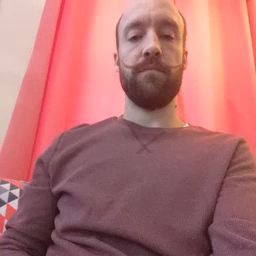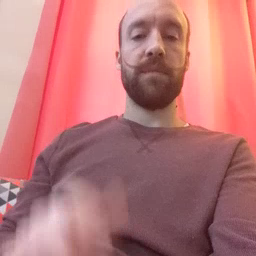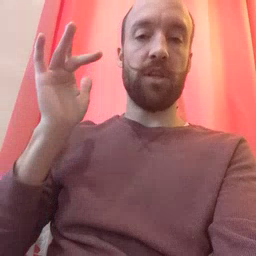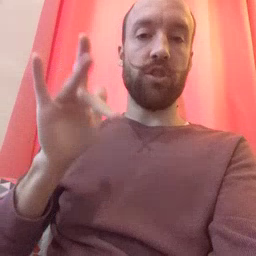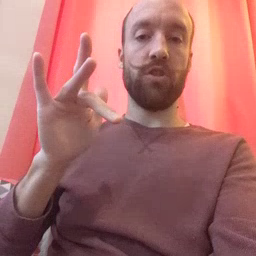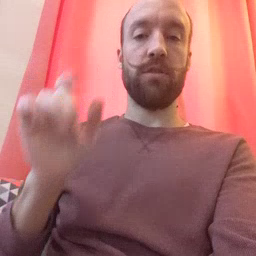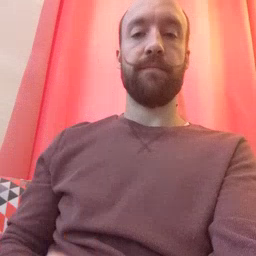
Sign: touch